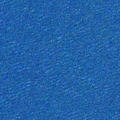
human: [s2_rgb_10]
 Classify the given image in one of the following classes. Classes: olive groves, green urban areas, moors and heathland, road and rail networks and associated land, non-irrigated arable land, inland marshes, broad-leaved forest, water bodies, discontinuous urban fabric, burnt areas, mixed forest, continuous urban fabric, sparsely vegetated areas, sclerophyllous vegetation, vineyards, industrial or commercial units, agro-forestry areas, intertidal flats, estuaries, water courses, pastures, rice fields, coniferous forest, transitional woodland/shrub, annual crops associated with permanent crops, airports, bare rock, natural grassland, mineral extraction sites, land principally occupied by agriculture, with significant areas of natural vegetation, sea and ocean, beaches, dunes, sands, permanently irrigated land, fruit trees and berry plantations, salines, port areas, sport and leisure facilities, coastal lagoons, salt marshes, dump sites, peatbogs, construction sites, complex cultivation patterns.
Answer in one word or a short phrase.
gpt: sea and ocean